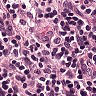
Metastatic tissue present: no